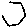
Label: hexagon